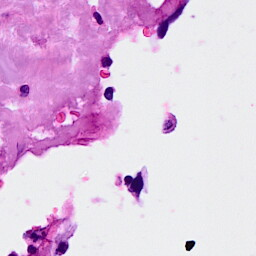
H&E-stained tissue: Breast